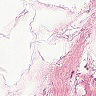
Metastatic tissue present: no